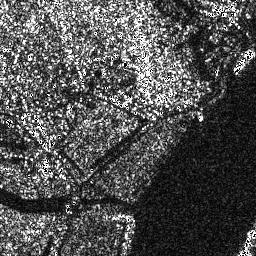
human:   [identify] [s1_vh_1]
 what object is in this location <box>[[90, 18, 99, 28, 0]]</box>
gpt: <ref>1 medium ship at the top right</ref>